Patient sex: F
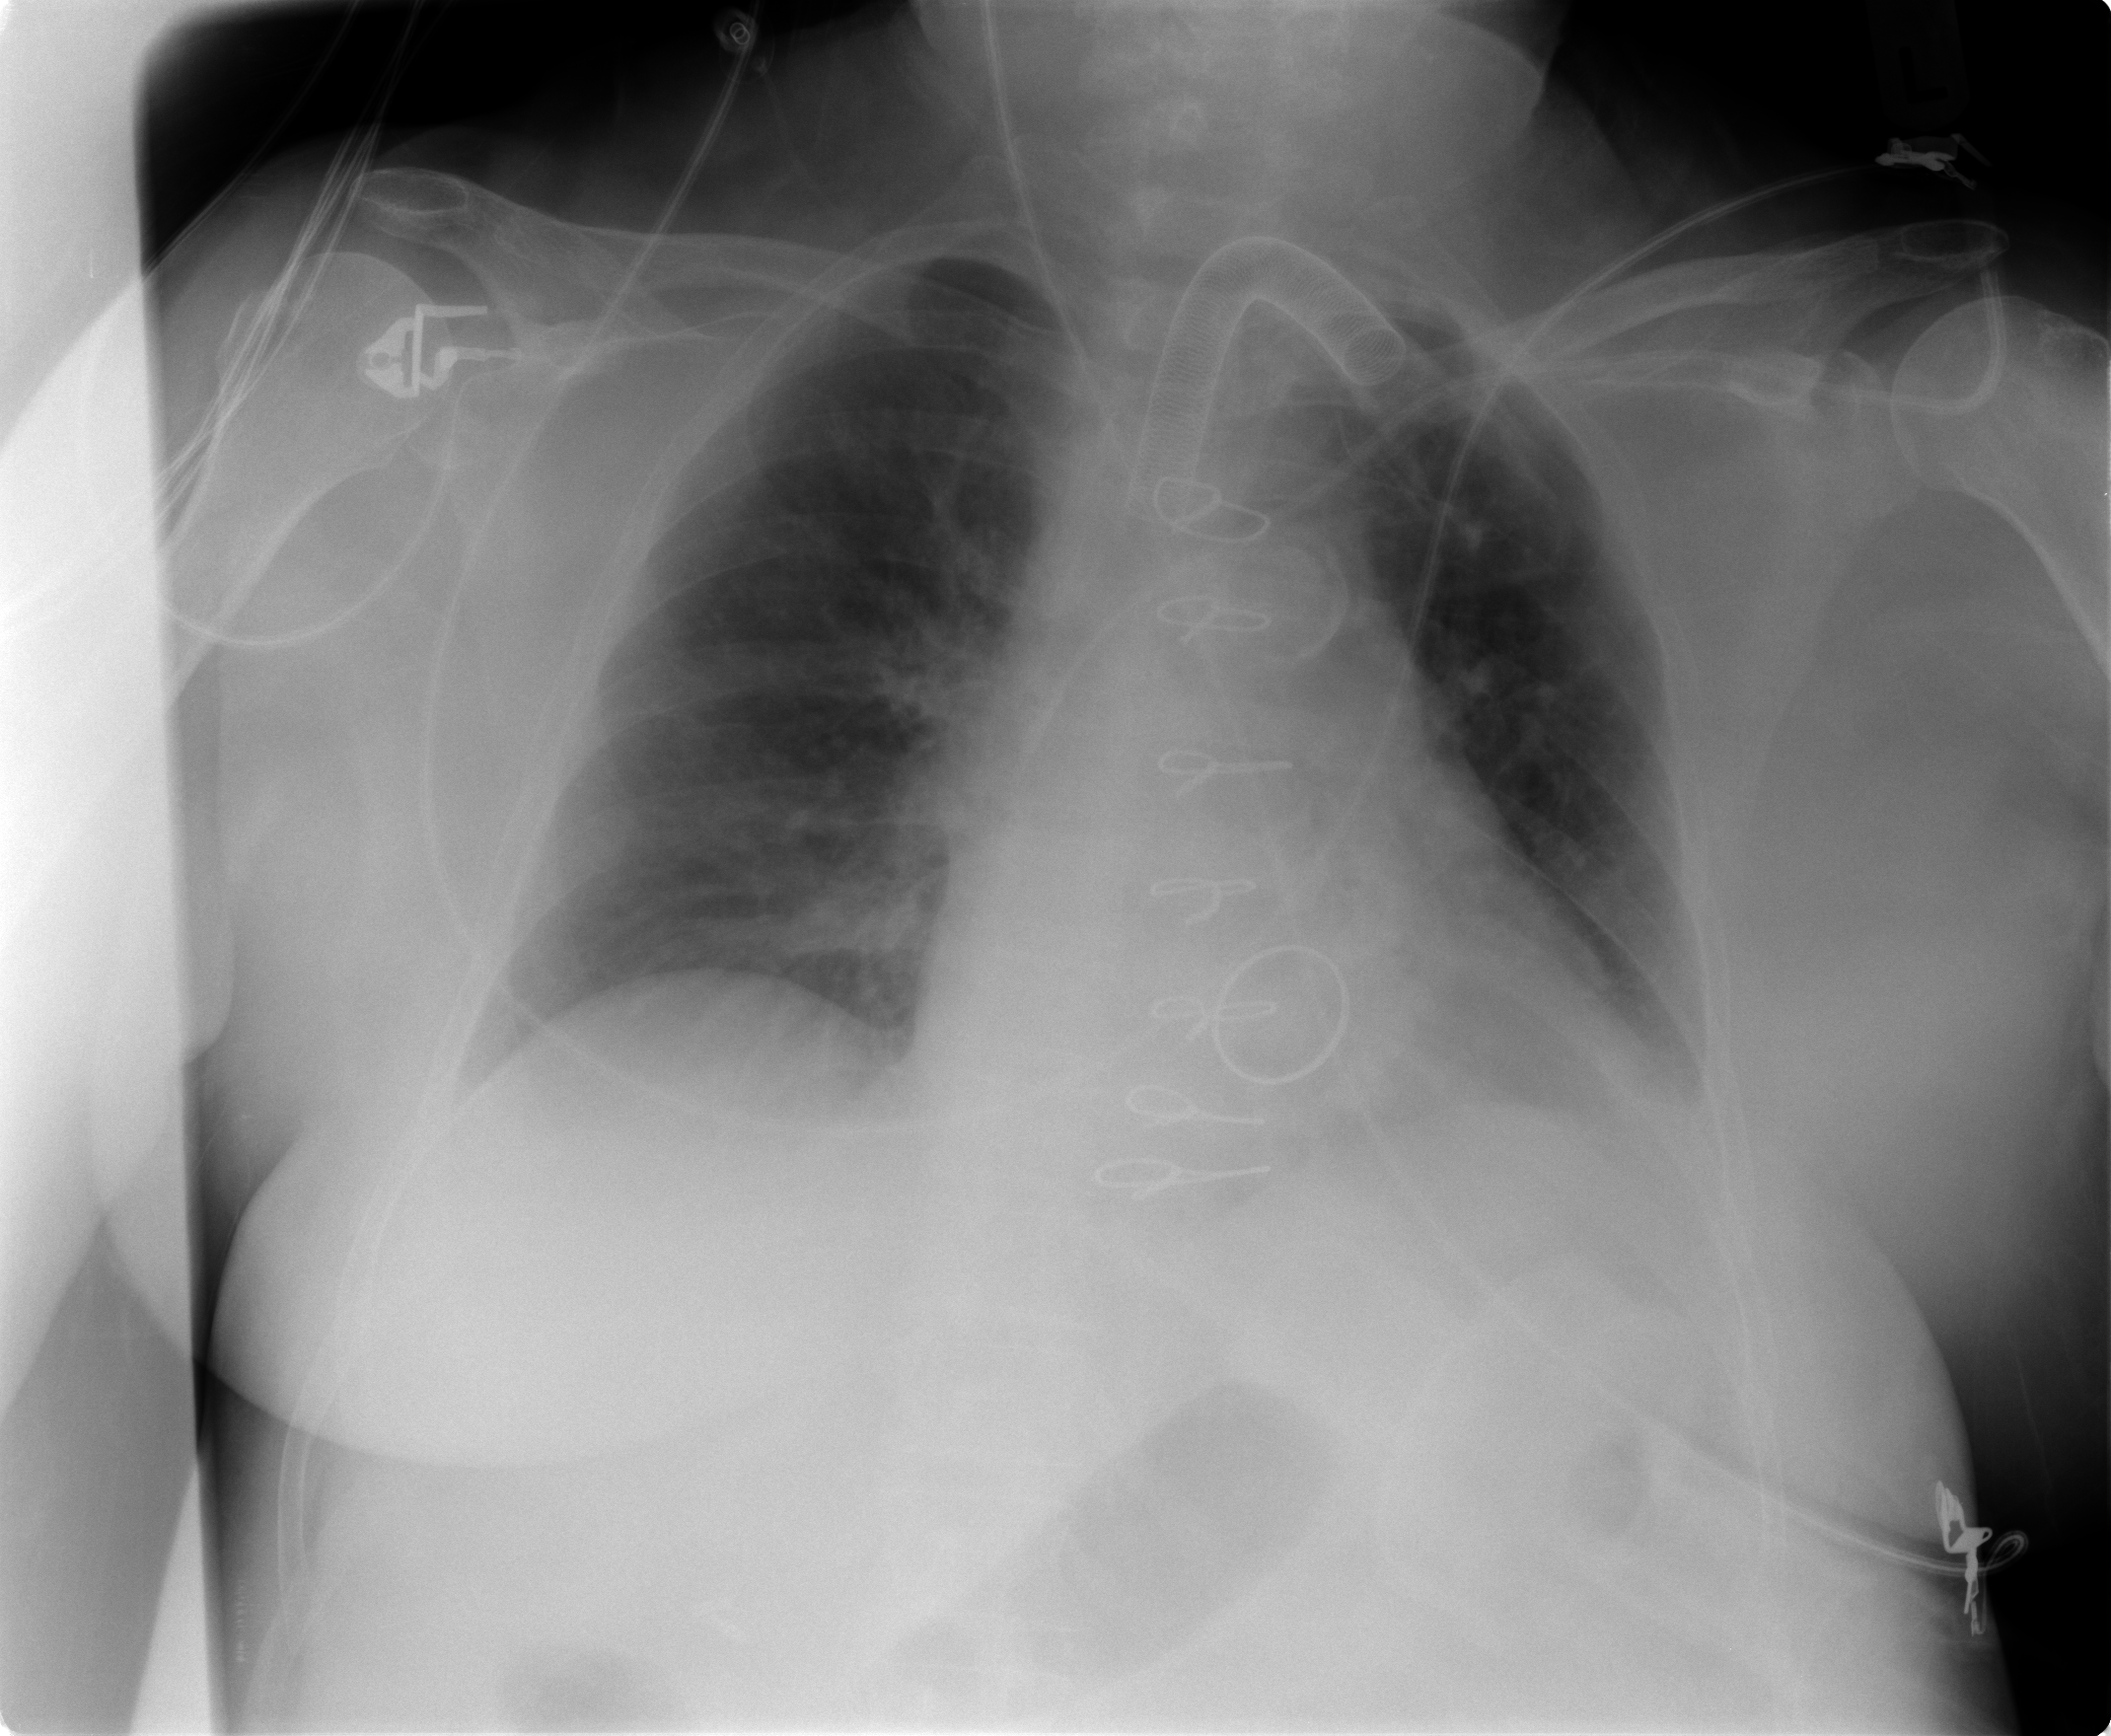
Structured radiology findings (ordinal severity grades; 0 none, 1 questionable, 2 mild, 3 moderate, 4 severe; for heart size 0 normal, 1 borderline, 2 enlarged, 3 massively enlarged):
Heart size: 1
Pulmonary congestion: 0
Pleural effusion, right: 0
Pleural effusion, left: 2
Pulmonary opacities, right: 0
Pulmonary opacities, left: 0
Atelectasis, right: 0
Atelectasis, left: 0